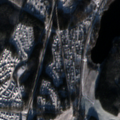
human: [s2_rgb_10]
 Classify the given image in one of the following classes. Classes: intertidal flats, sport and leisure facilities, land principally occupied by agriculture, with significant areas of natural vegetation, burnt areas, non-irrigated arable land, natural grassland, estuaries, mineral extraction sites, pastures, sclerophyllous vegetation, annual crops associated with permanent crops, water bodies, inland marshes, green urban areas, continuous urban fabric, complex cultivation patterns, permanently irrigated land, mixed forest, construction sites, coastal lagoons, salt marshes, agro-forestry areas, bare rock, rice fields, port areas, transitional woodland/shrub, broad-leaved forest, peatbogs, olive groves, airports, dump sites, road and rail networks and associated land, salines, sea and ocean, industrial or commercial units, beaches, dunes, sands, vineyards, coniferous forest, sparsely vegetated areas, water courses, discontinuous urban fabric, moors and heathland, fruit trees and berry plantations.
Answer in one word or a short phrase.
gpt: discontinuous urban fabric, non-irrigated arable land, land principally occupied by agriculture, with significant areas of natural vegetation, mixed forest, transitional woodland/shrub, water bodies